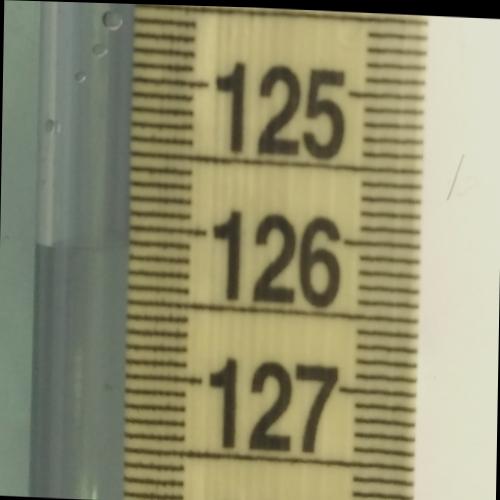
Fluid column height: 126.1 cm